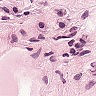
Metastatic tissue present: no